RGB frame:
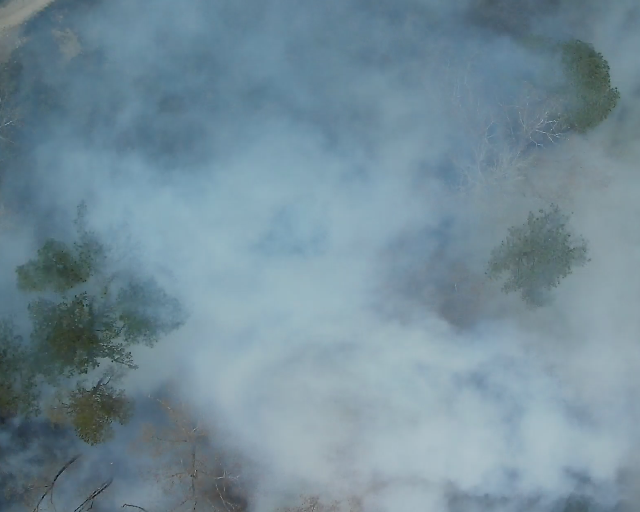
Thermal frame:
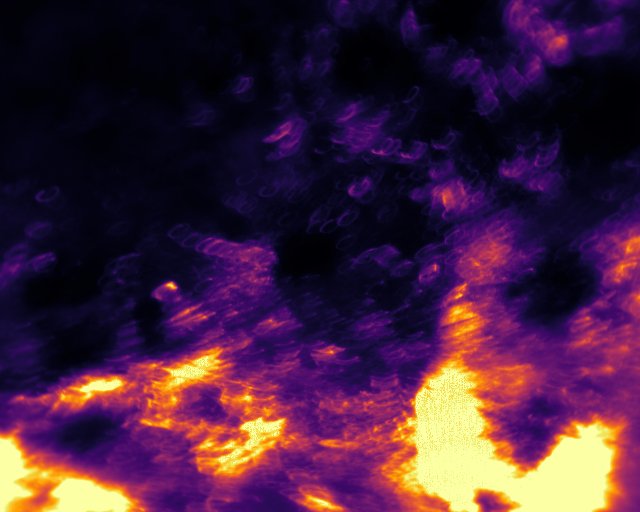
Captured: 2026-02-26 03:11:14
Pixels at or above 80 °C: 89065 (fraction of frame: 0.2718)